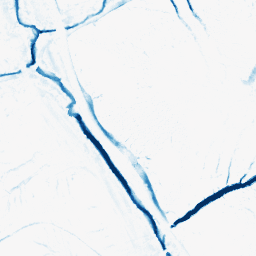
Category: morphological
Decomposition family: morphological
Decomposition parameters: operation: closing
size: 5
Upsampling method: sinc_blackman
Upsampling parameters: scale: 4
kernel_size: 16
Upsampling scale: 4